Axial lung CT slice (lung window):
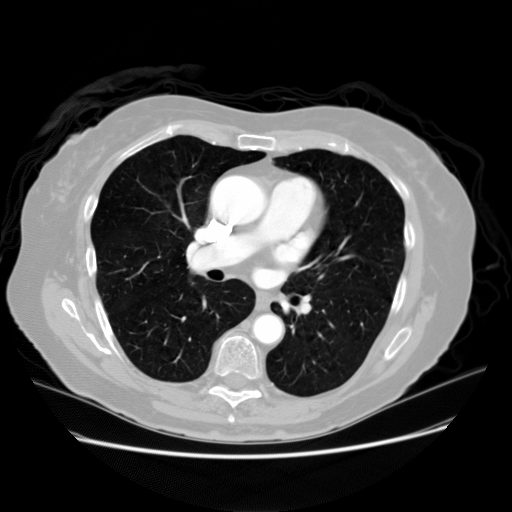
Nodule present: no